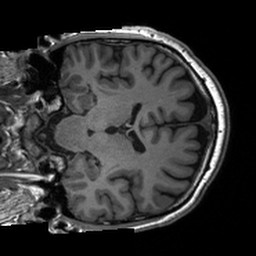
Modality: T1w
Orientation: coronal
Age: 35
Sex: male
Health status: healthy
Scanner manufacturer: siemens
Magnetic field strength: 3 T
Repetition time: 2 s
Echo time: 0.00197 s